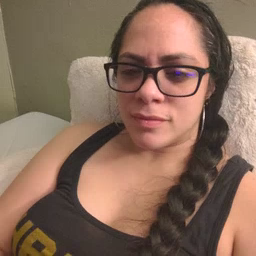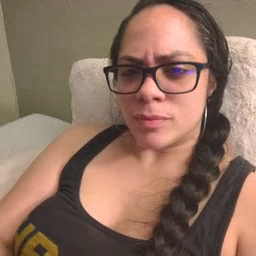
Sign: boy